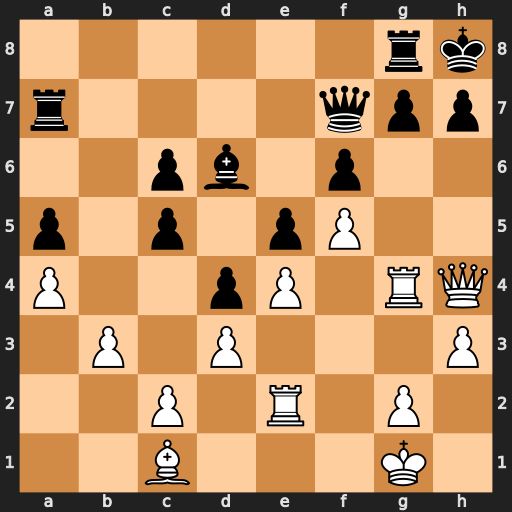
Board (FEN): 6rk/r4qpp/2pb1p2/p1p1pP2/P2pP1RQ/1P1P3P/2P1R1P1/2B3K1
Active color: w
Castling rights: -
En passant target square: -
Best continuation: Qxh7+ Kxh7 Rh4+ Qh5 Rxh5#